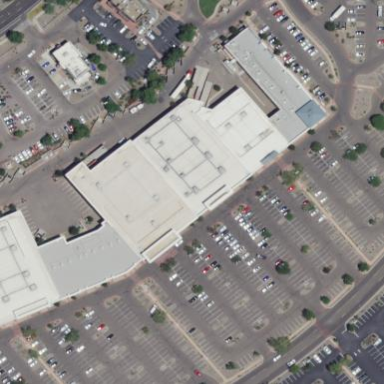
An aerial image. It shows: Department store building.